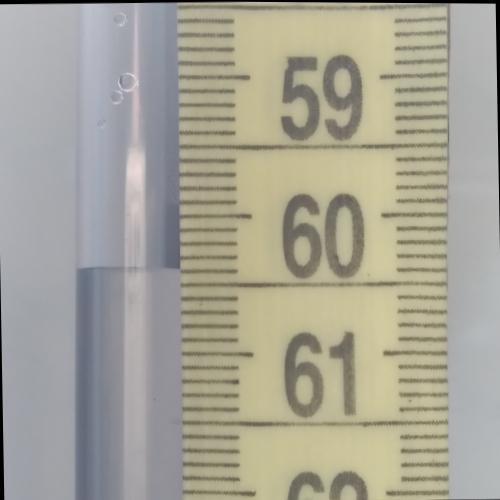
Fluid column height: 60.4 cm